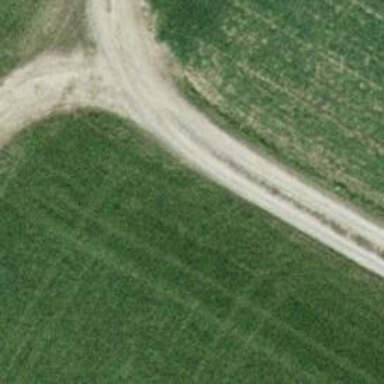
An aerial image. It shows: Track with grade 3 pebblestone surface.